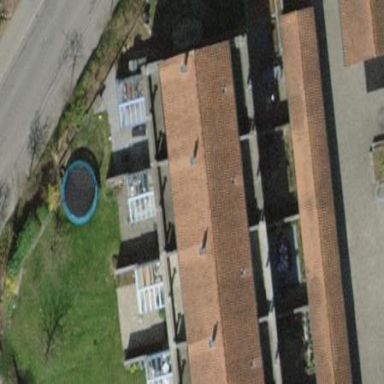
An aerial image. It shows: Terrace building.